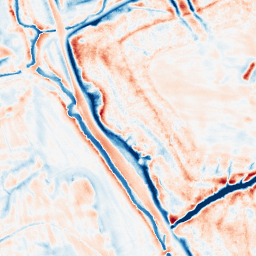
Category: edge_preserving
Decomposition family: bilateral
Decomposition parameters: d: 21
sigma_color: 150
sigma_space: 50
Upsampling method: bicubic
Upsampling parameters: scale: 2
Upsampling scale: 2